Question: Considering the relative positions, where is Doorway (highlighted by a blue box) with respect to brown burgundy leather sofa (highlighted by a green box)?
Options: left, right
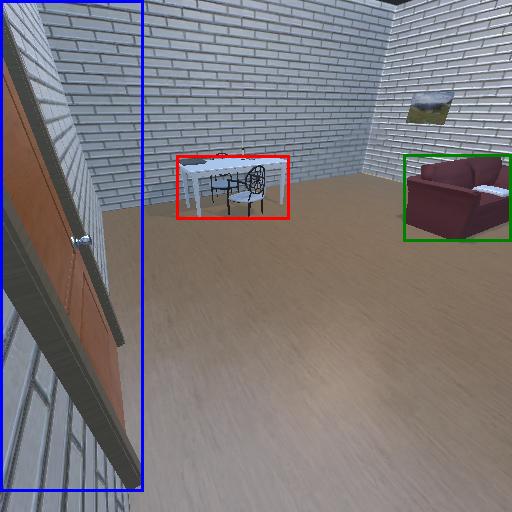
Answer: left